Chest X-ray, AP view. Patient: 66 years old, sex M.
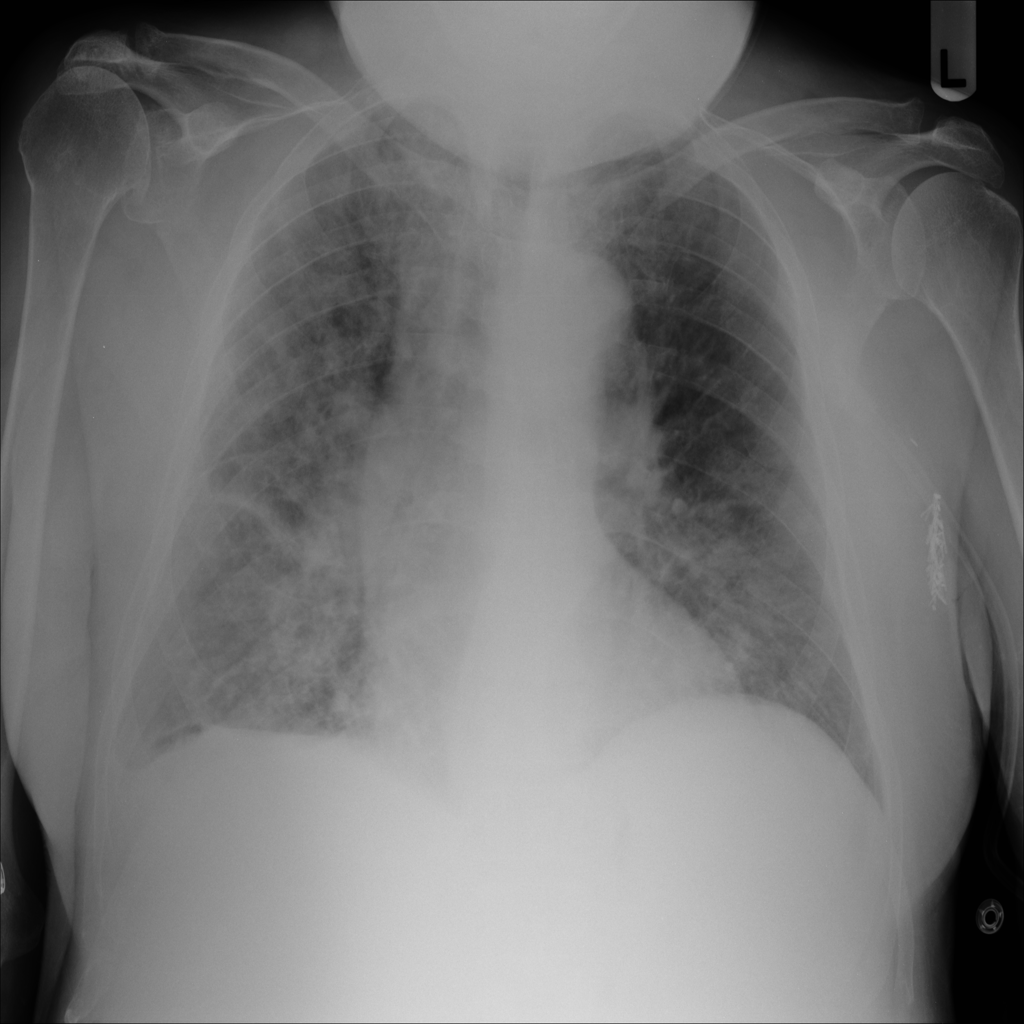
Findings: Atelectasis, Nodule